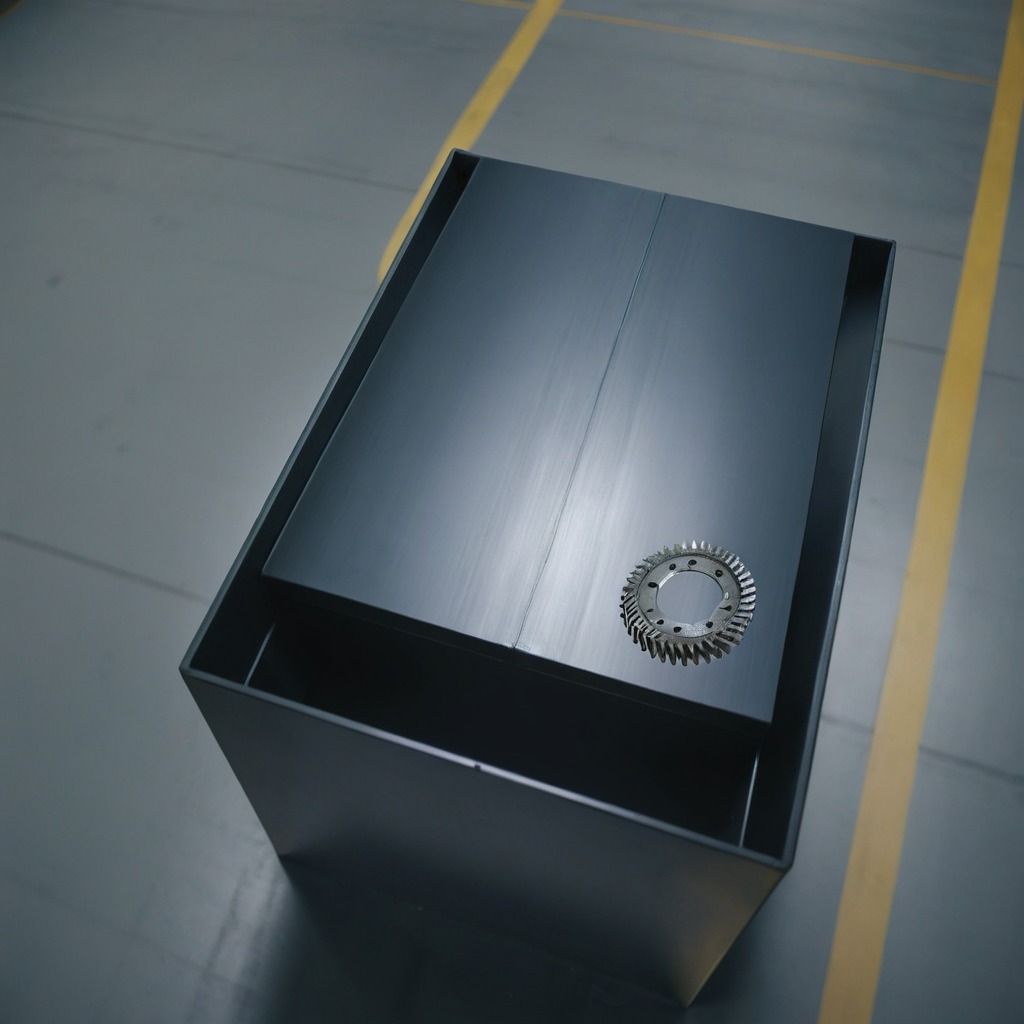
A steel gear with teeth is lying on the toolbox surface in an airplane hangar workshop.